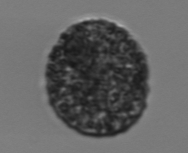
Label: Vicicitus_globosus